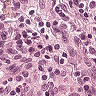
Metastatic tissue present: no